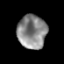
Tissue: prostate
Cell type: Myeloid cells
Senescence score: 0.3484
Nuclear area (px): 955
Mean DAPI intensity: 137.216